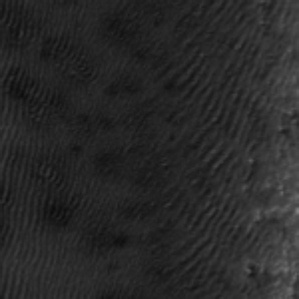
Label: frost